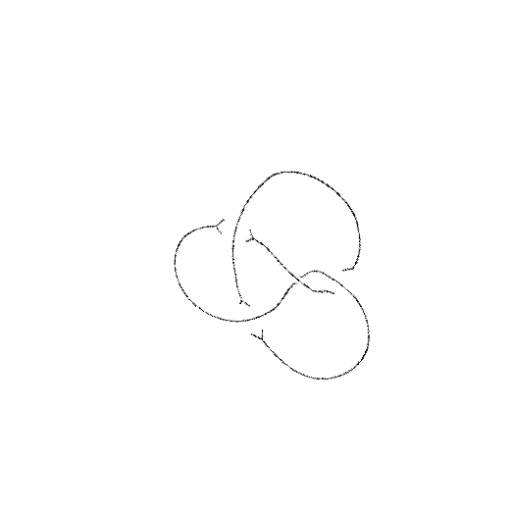
Crossing number: 4